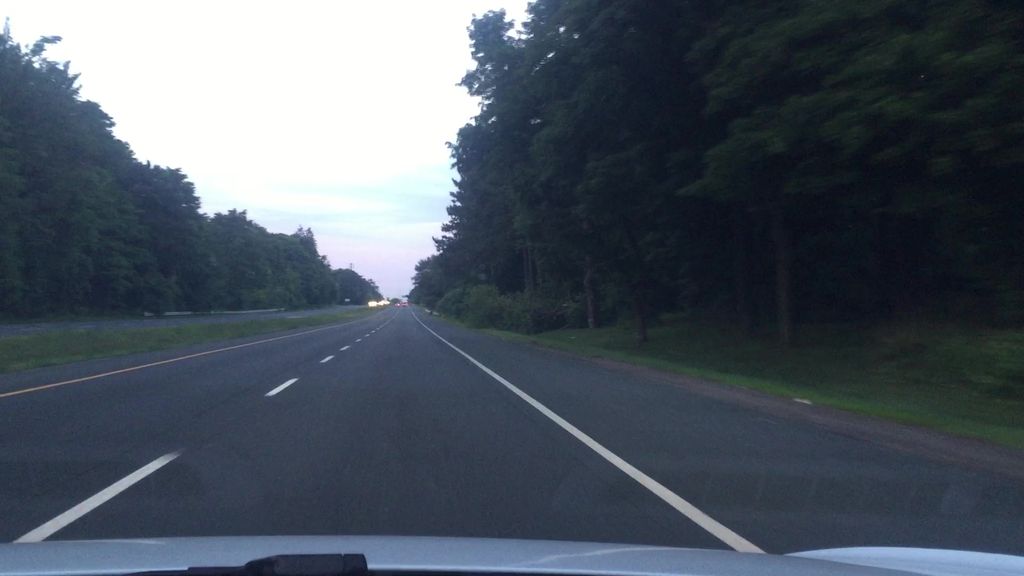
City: toronto